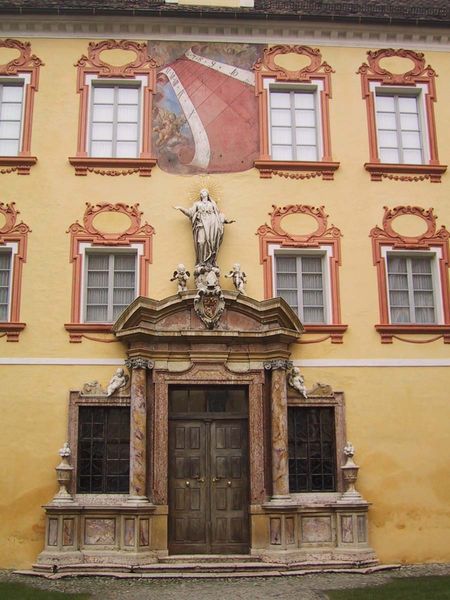
Titel: Bischöfliche Residenz in Brixen
Künstler: Albrecht Lucchese
Standort: Brixen, Bischöfliche Residenz (EU - I - Südtirol)
Schlagwörter: fenster, straße, tür, haus, rahmen, engel, giebel, eingang, wappen, putten